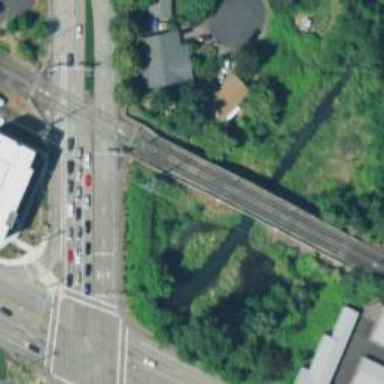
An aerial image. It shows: Light rail railway with electrified contact line running along embankment.